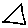
Label: triangle